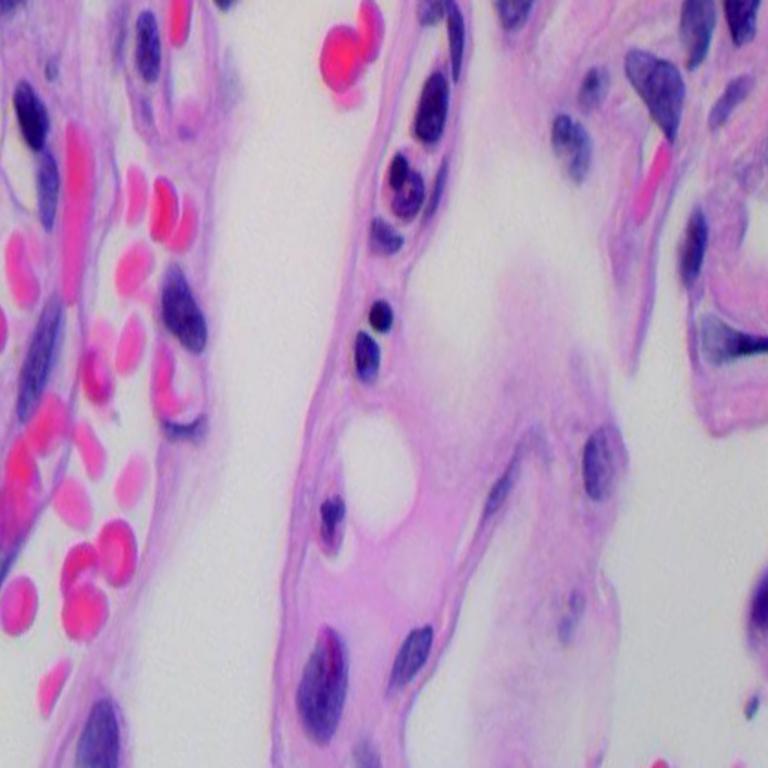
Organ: lung
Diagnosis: benign